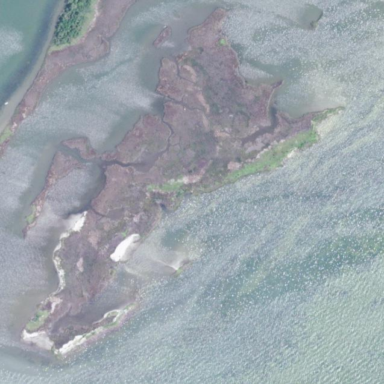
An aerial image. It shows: Islet.